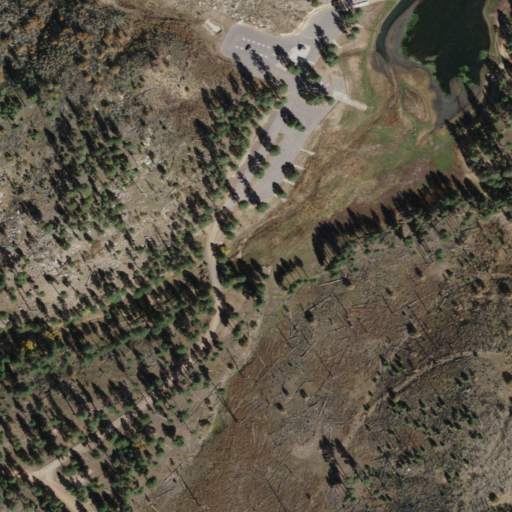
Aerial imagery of valley in Arizona named Hangmans Draw containing shrub, evergreen forest, open water, and herbaceous wetlands